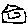
Label: house